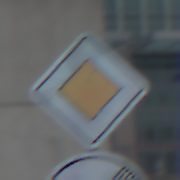
Verkehrszeichen: Vorfahrtsstrasse
Zusatzzeichen unten: EndeGeschwindigkeit90
Umgebung: Outdoor, Urban
Tageszeit: MorningAfternoon
Wetter: PartlyCloudy
Licht: Natural
Jahreszeit: NotSpecified
Kontrast: LowContrast